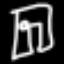
Label: pants